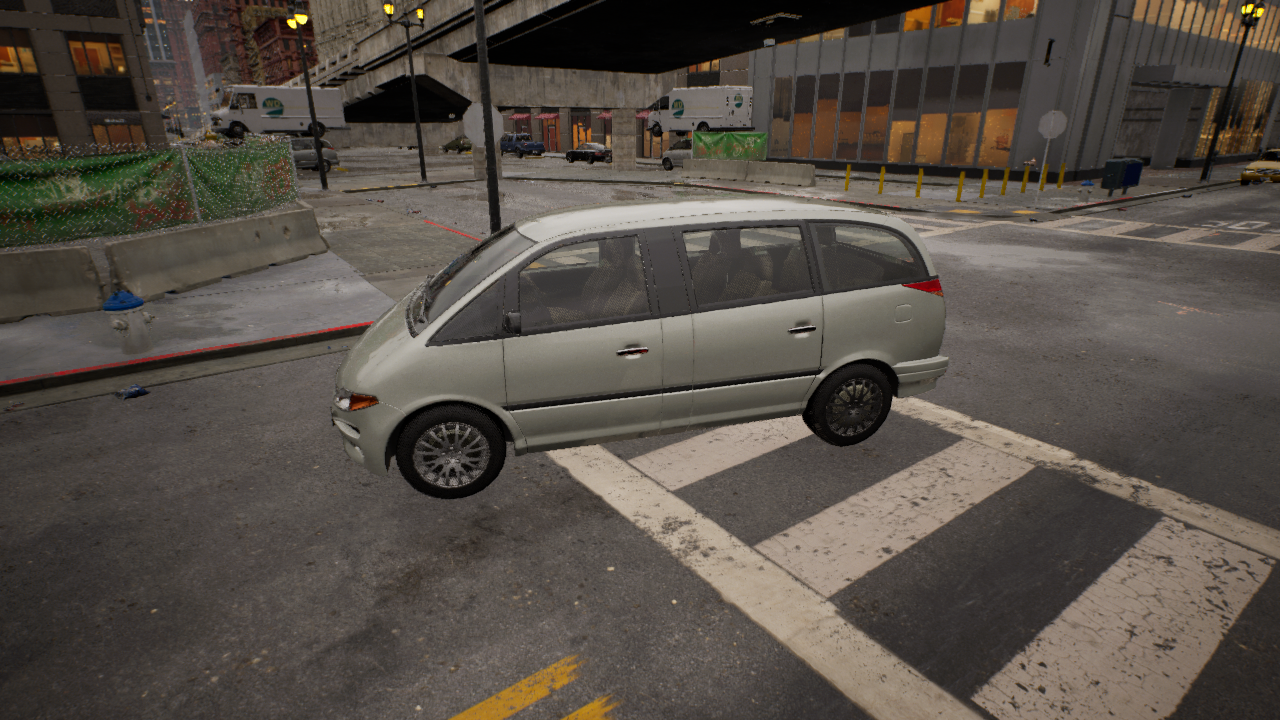
Venue: intersection
Lighting: golden hour
Vehicle rig: minivan